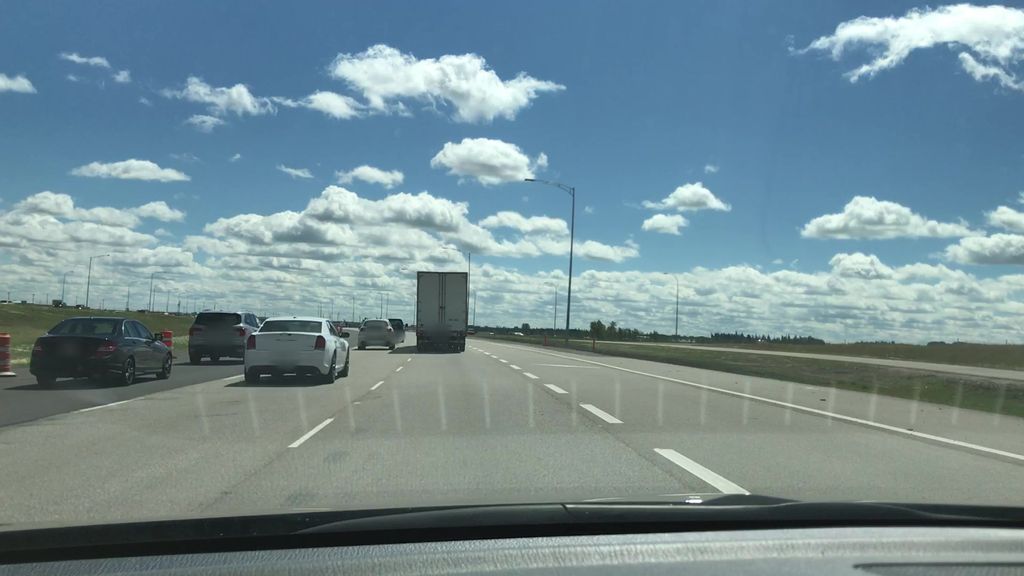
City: edmonton